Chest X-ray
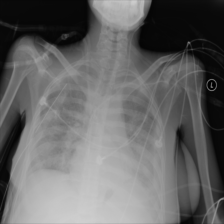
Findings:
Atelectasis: negative
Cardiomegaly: negative
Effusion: positive
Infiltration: negative
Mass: negative
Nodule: negative
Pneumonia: negative
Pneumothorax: negative
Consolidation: negative
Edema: negative
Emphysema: negative
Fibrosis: negative
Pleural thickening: negative
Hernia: negative